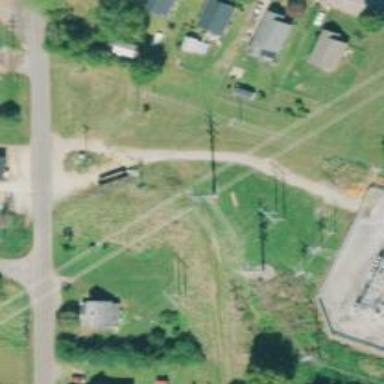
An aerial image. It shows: Lattice structure tower used for power transmission.